Field crop: maize
Growth stage: 2
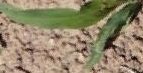
Species: maize